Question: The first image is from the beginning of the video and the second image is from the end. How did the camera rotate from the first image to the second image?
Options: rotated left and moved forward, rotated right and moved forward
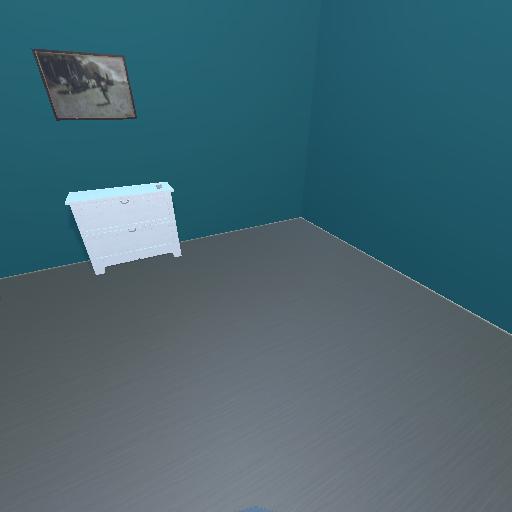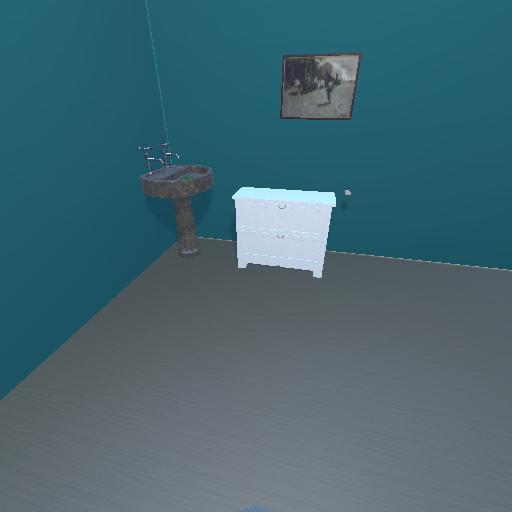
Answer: rotated left and moved forward